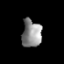
Tissue: prostate
Cell type: T cells
Senescence score: 0.3124
Nuclear area (px): 531
Mean DAPI intensity: 141.333